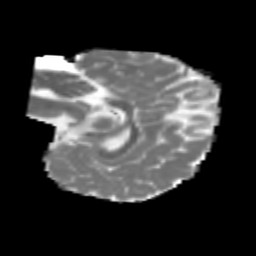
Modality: MD
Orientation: sagittal
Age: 7
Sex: male
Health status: healthy